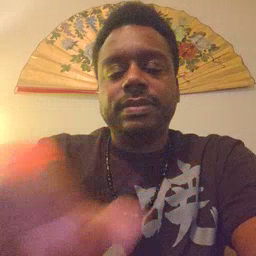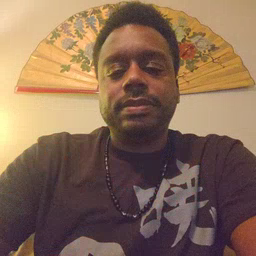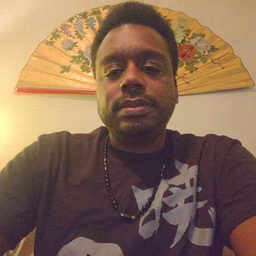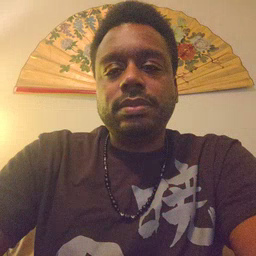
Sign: stay